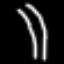
Label: palm tree